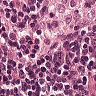
Metastatic tissue present: no